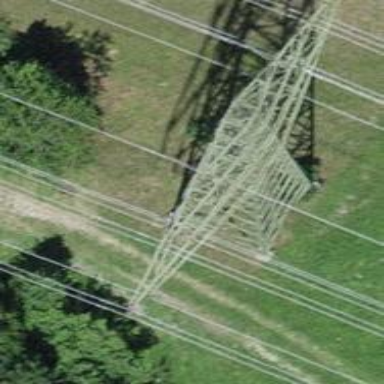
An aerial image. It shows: Power tower.